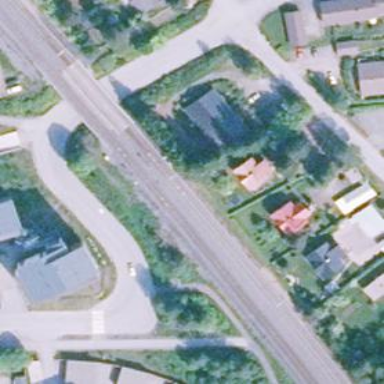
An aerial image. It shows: Railway signal.